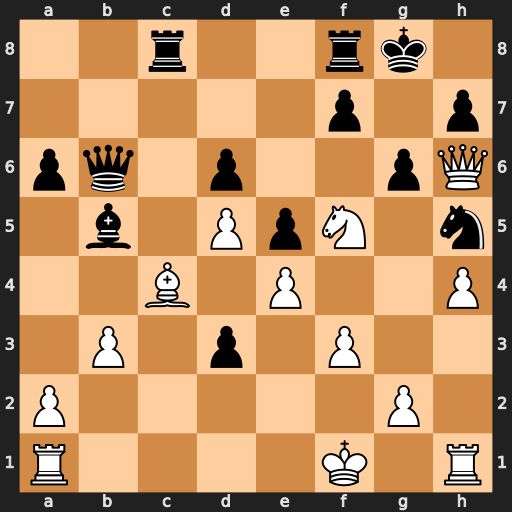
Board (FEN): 2r2rk1/5p1p/pq1p2pQ/1b1PpN1n/2B1P2P/1P1p1P2/P5P1/R4K1R
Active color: w
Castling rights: -
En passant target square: -
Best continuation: g4 gxf5 gxh5 f6 Rg1+